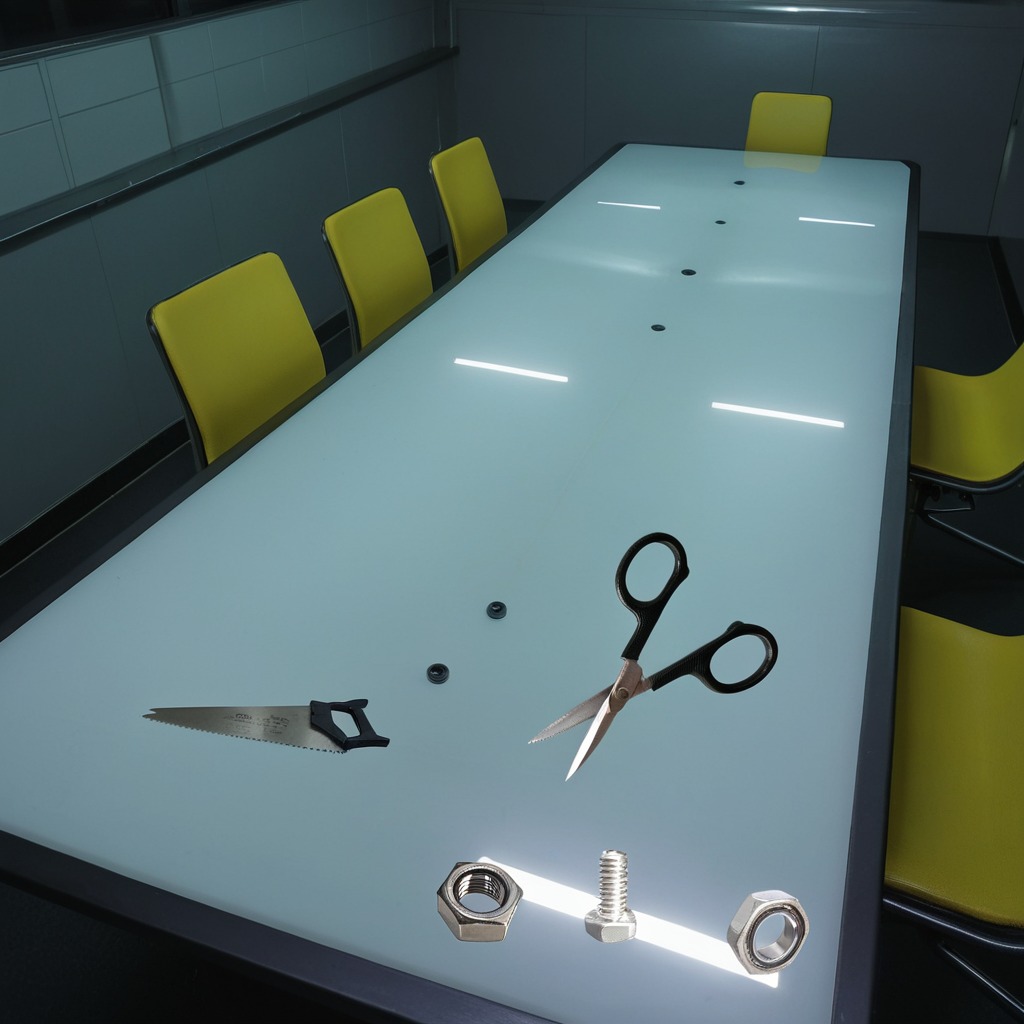
A metal ball bearing, a metal machine screw, a handheld metal saw, a metal nut, and a pair of scissors are lying on the clean empty table in a railway signal maintenance room lit by harsh overhead fluorescents.